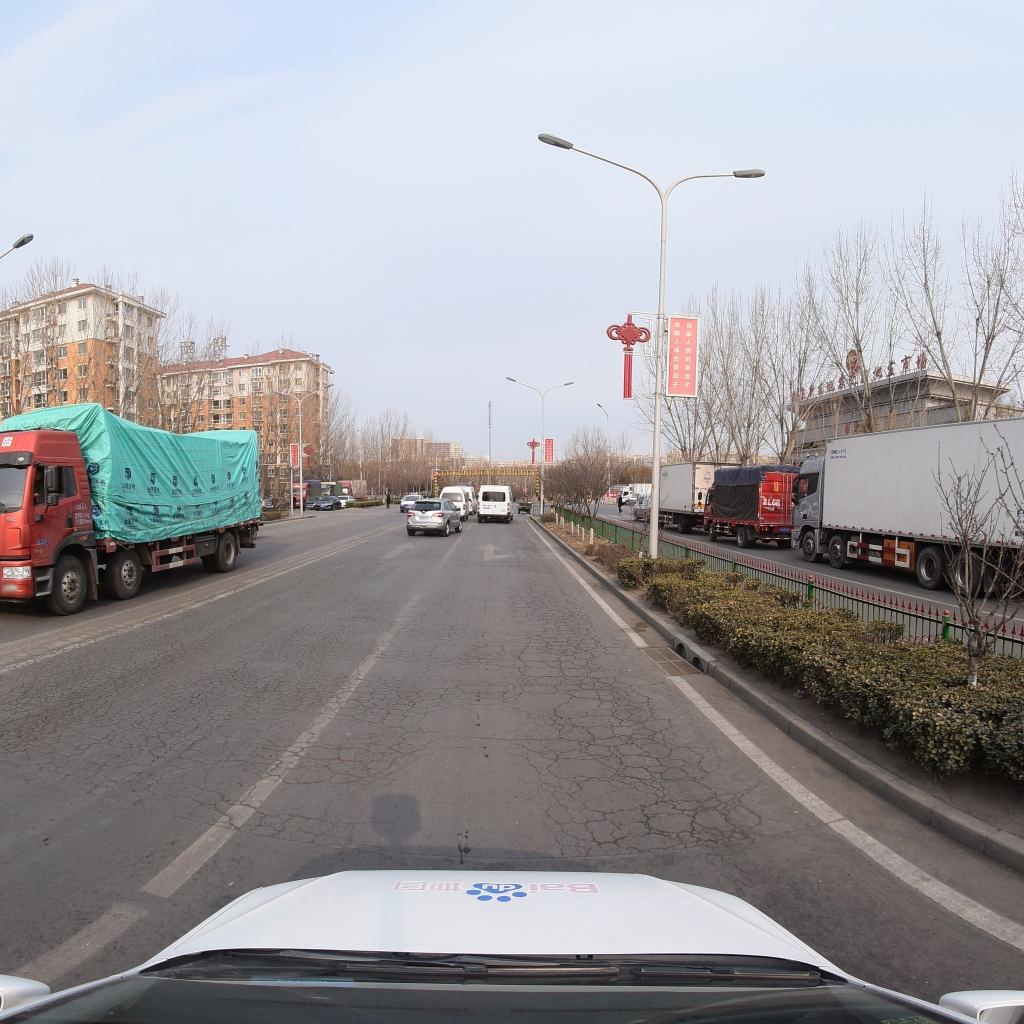
Region: Fengtai
Road damage annotations: alligator crack